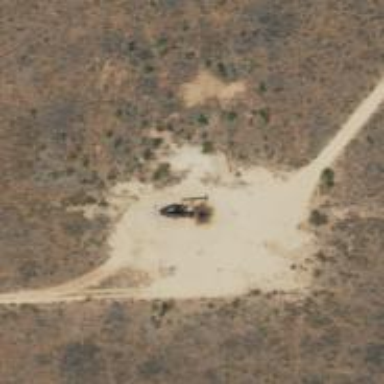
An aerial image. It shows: Petroleum well.